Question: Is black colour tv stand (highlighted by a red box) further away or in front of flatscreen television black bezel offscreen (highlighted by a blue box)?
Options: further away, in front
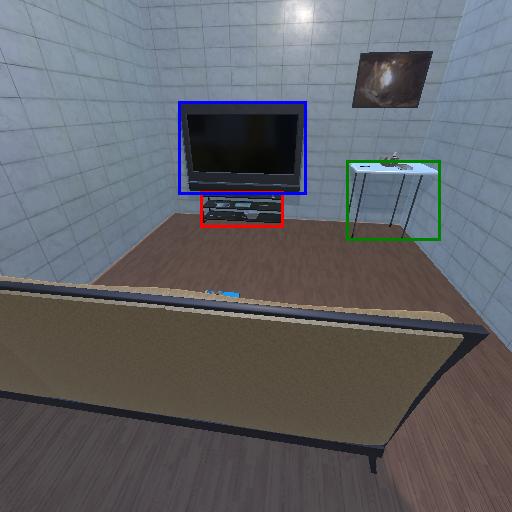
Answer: further away